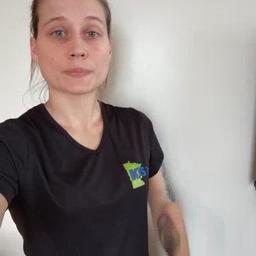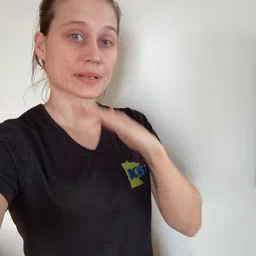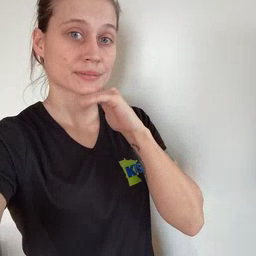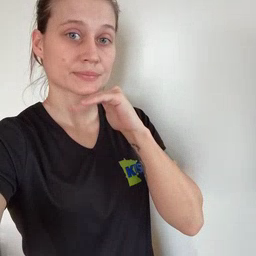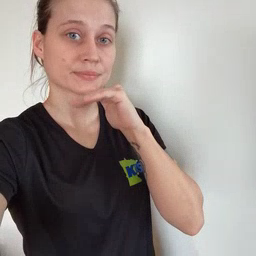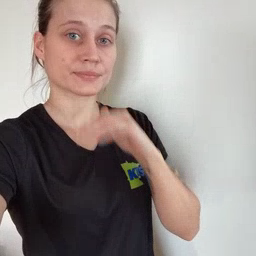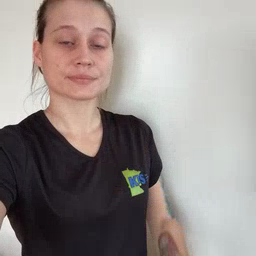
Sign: pig